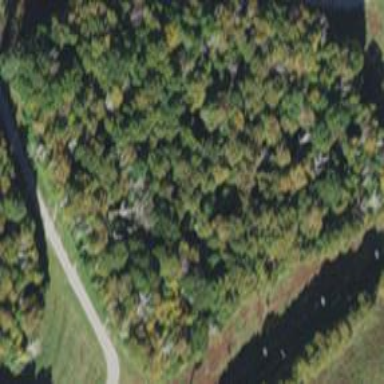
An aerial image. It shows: Beautiful woodland covered with trees.